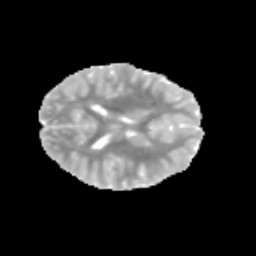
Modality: MD
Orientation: axial
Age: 11
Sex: female
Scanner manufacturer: siemens
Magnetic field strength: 3 T
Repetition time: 3.8 s
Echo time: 0.07 s